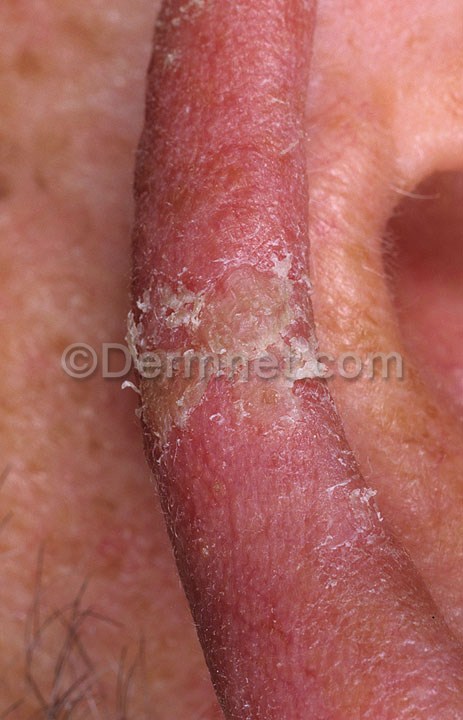
Disease: Actinic Keratosis Basal Cell Carcinoma and other Malignant Lesions